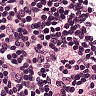
Metastatic tissue present: no